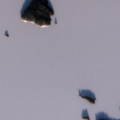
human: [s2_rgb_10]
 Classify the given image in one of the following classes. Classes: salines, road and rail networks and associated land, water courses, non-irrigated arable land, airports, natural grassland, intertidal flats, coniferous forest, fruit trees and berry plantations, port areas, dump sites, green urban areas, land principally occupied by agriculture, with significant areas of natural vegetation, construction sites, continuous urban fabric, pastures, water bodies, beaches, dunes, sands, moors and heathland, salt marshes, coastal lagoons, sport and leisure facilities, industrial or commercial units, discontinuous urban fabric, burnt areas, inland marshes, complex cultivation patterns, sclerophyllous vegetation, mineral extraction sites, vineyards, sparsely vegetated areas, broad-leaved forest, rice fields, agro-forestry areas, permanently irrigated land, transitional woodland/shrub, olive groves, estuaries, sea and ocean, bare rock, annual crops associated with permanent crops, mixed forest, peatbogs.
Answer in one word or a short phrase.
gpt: mixed forest, water bodies